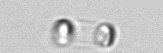
Label: Skeletonema